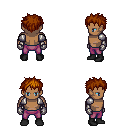
a pixel art fantasy rpg character, male body template, human, dark skin, steel arm armor, magenta pants, brunette bedhead hairstyle, metal gloves, black shoes, four views (front, back, left, right), 2x2 character sprite sheet, small pixel art, hard edges, no anti-aliasing